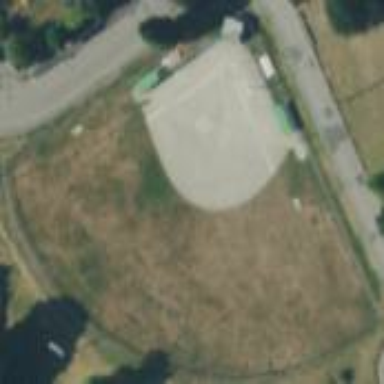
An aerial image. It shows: Baseball pitch enclosed by chain link fence.